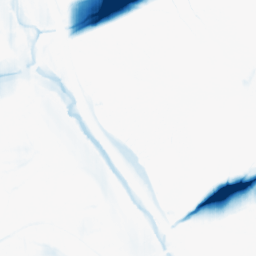
Category: morphological
Decomposition family: morphological_ellipse
Decomposition parameters: operation: closing
width: 50
height: 5
Upsampling method: bilinear
Upsampling parameters: scale: 4
Upsampling scale: 4